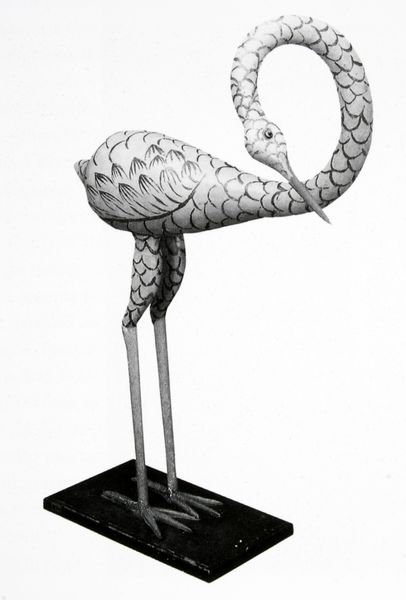
Titel: Crane
Standort: San Antonio (Texas)
Institution: San Antonio Museum of Art
Schlagwörter: fuß, vogel, weiß, bunt, grau, holz, schwarz, tier, muster, federn, gefieder, sockel, stehen, hals, auge, figur, skulptur, statue, beine, füße, schnabel, metall, bildhauerei, plastik, platte, bemalt, foto, fotografie, flamingo, krallen, kranich, reiher, gefasst, bemalung, objekt, putzen, storch, reier, vogelfüße